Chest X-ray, PA view. Patient: 28 years old, sex M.
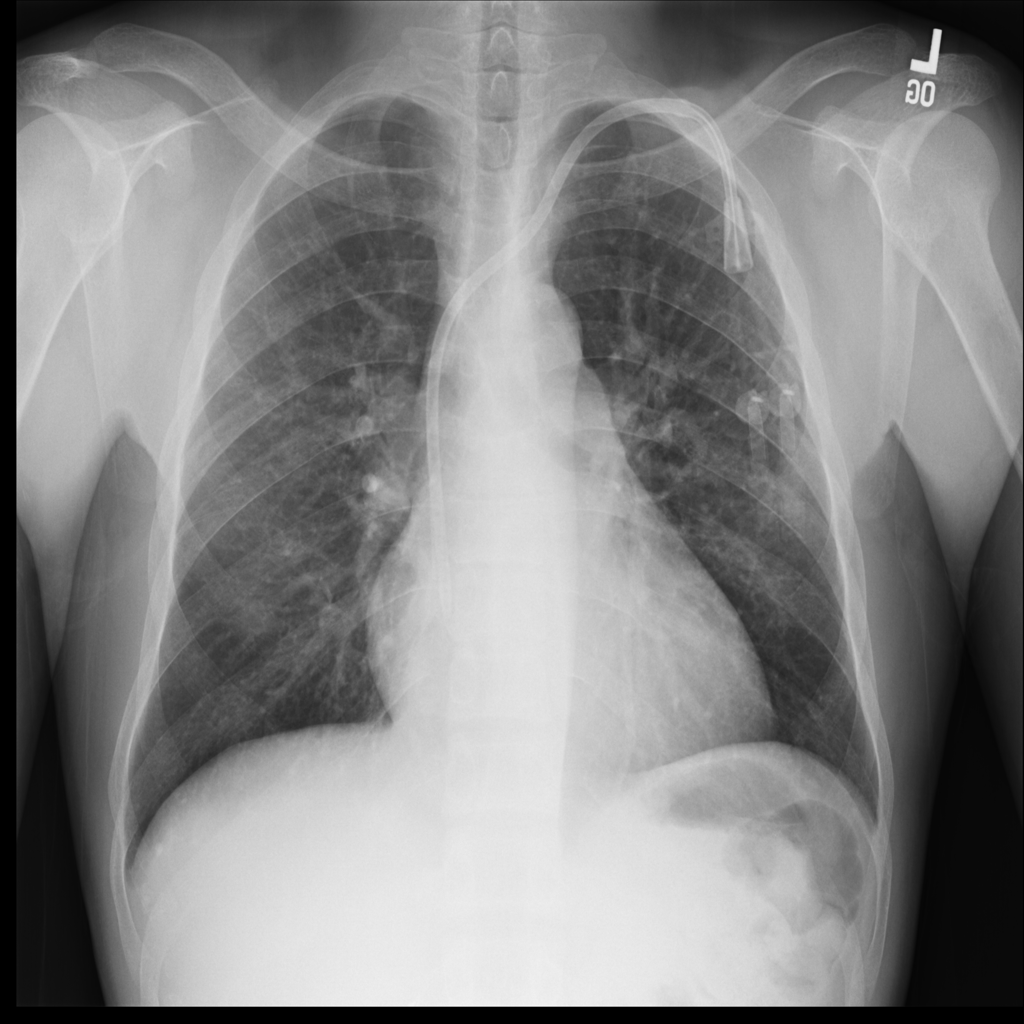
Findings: Cardiomegaly